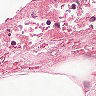
Metastatic tissue present: no